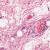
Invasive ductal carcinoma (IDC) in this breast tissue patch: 0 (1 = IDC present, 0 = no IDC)